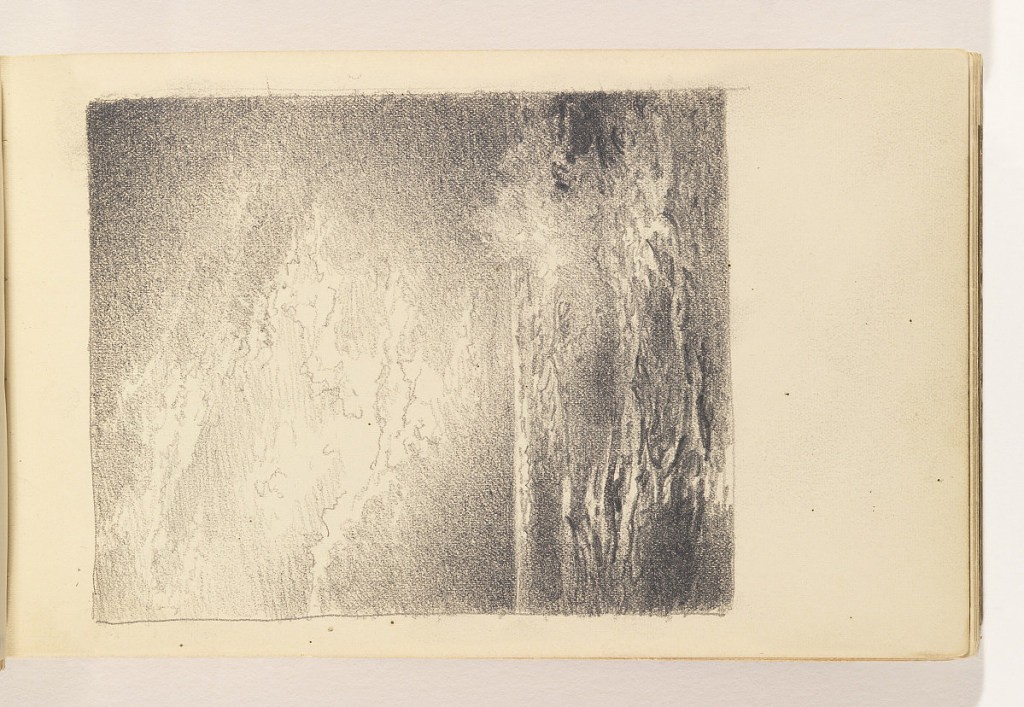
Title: Study of Sun over Choppy Ocean
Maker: William Trost Richards, American, 1833–1905
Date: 1885–90
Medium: Graphite on cream wove paper, bound
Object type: Sketchbook folio
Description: Choppy sea in foreground with waves on rocks at right. In sky at center,  the sun through the clouds is reflected on the ocean.